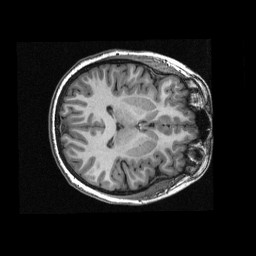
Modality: T1w
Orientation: axial
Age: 11
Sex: male
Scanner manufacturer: siemens
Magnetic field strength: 3 T
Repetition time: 2.3 s
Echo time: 0.00336 s